Question: I have a menu item in the action bar. Along with the menu item image, I need to show some number associated with it which will change often. I am not using Action bar sherlock. I don't want to use that. Other than this everything else just works fine. In the shown image, the white icon color icon is mine. I need to generate the number with the red color background dynamically. How can I do that in Android?
Here is the sample image:

Update:
I have this menu item in my menu.xml. This should work like a notification menu item which shows the number of notification count. I set the menu icon like,
'''
menuItem.setIcon(image);
'''
Now, on top of the menu item I need to place one text view which has the total count of notifications.
is it possible to implement this functionality with viewbadger?
<URL>
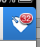
Answer: I discovered how to add an actionView to a menu item and retrieve as set values to the view in code.
See here: <URL>